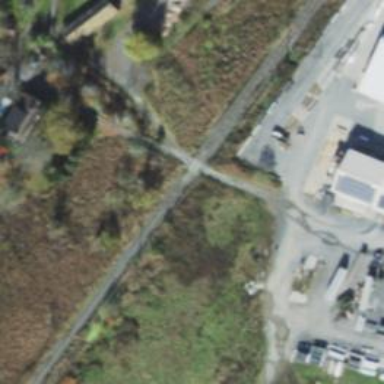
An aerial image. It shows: Level crossing along the railway.